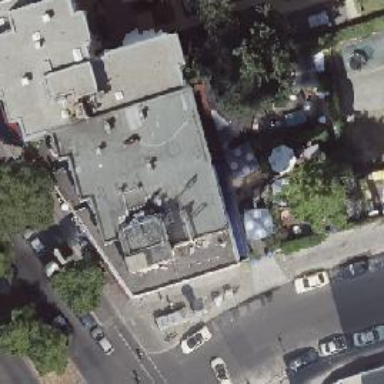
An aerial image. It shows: Restaurant.